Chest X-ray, PA view. Patient: 31 years old, sex F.
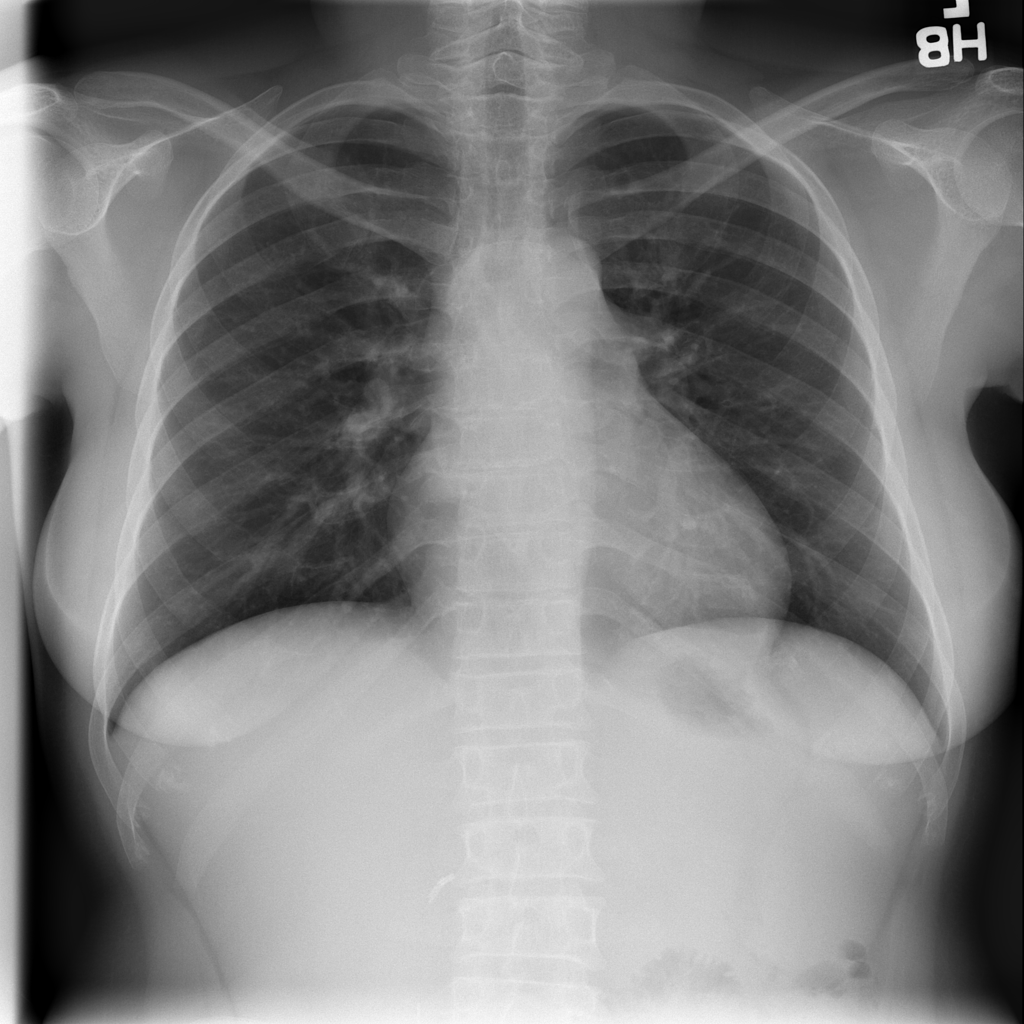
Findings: No Finding